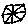
Label: star